Field crop: tomato
Growth stage: 1
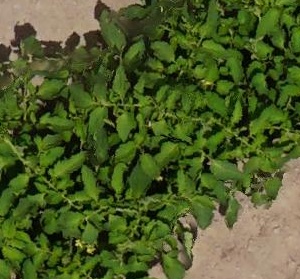
Species: tomato